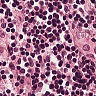
Metastatic tissue present: no